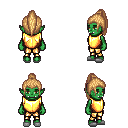
a pixel art fantasy rpg character, female body template, orc, green skin, gold chest armor, gold greaves, light blonde long topknot hairstyle, white slippers, four views (front, back, left, right), 2x2 character sprite sheet, small pixel art, hard edges, no anti-aliasing